Interaction volume radius: 5 \u00c5
Interaction volume height: 35 \u00c5
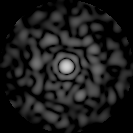
Disorder parameter: 0.8486